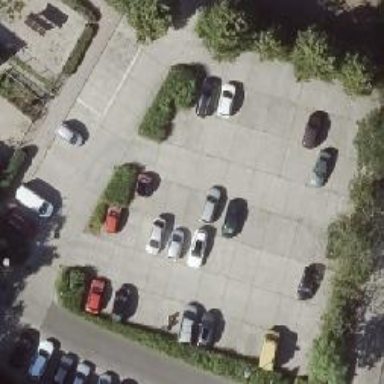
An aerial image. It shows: Parking area with concrete surface.